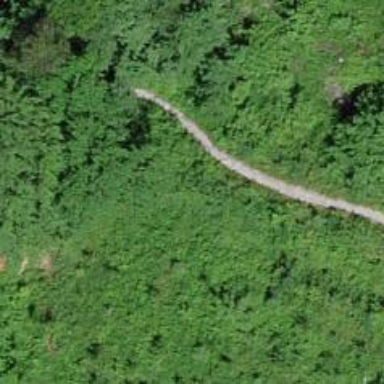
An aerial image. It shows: Ground path.